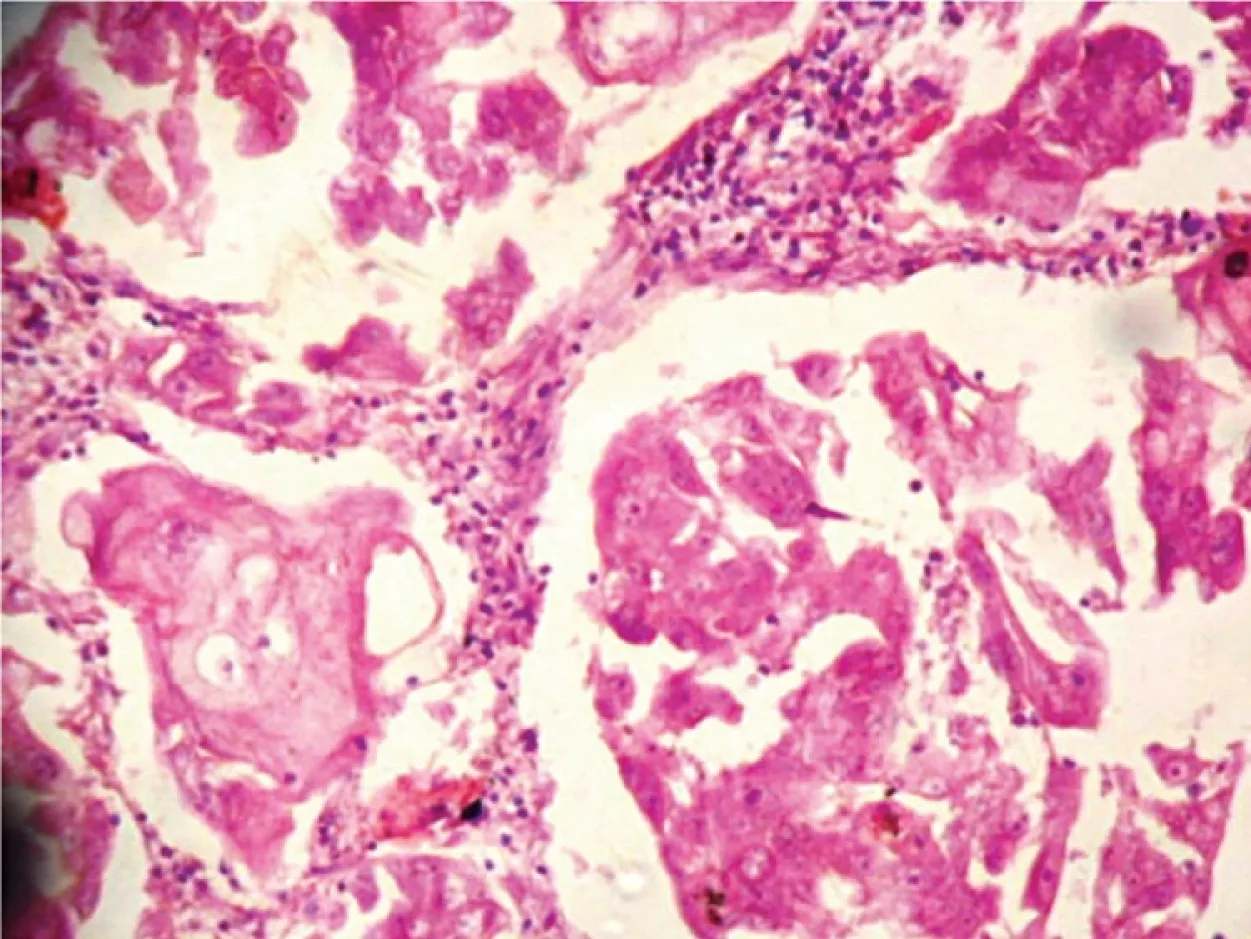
(b) Microphotograph showing malignant squamous cells in pseudoglandular pattern (H&E stain).
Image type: pathology (h&e)